Question: I have Entity Framework model as below and data in the corresponding database tables:

How do I effectively query the model to return unique sales_type entities for a given person? (person_sales table is very large, ~ 1BN rows, other tables relatively small)
I want to know all unique sales_types for a person "John". The answer here would return 3 unique items: "Internal", "External" and "Mixed".
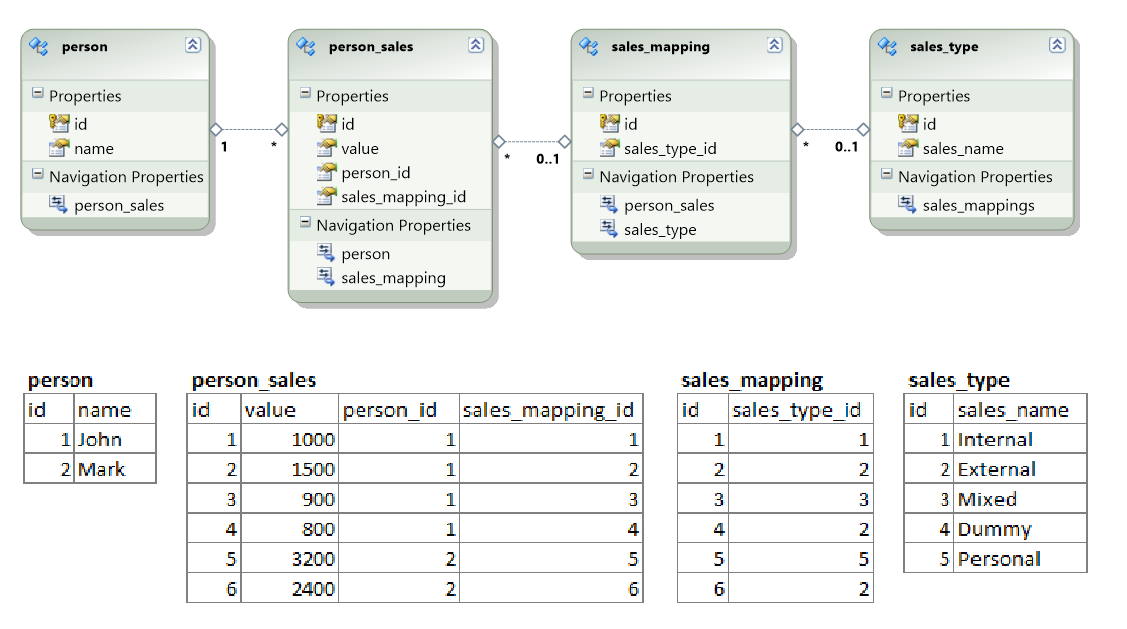
Answer: You defintely will need index on 'person_id' column for 'person_sales' table. And query will look this way
'''
var salesTypes = (from p in db.person
join ps in db.person_sales on p.id equals ps.person_id
join sm in db.sales_mapping on ps.sales_mapping_id equals sm.id
join st in db.sales_types on sm.sales_type_id equals st.id
where p.name == "John"
select st.sales_name).Distinct();
'''
Generated SQL will look like:
'''
SELECT
[Distinct1].[sales_name] AS [sales_name]
FROM ( SELECT DISTINCT [Extent4].[sales_name] AS [sales_name]
FROM [dbo].[person] AS [Extent1]
INNER JOIN [dbo].[person_sales] AS [Extent2]
ON [Extent1].[id] = [Extent2].[person_id]
INNER JOIN [dbo].[sales_mapping] AS [Extent3]
ON [Extent2].[sales_mapping_id] = [Extent3].[id]
INNER JOIN [dbo].[sales_types] AS [Extent4]
ON [Extent3].[sales_type_id] = [Extent4].[id]
WHERE N'John' = [Extent1].[name]
) AS [Distinct1]
'''